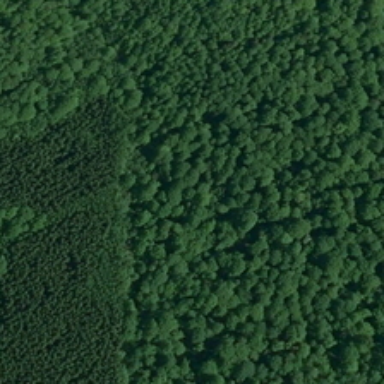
The light green forest is dense .